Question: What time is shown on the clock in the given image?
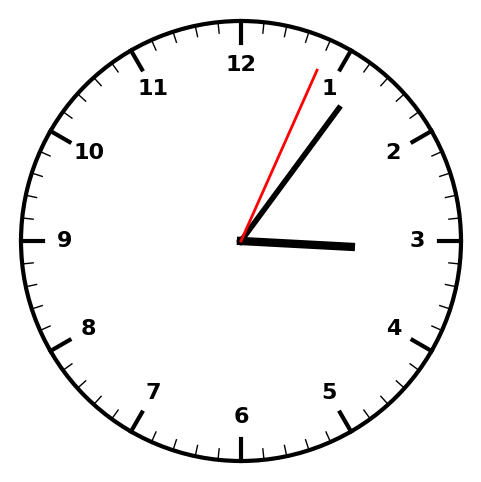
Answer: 03:06:04